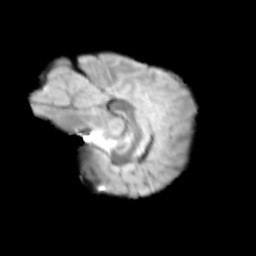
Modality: T2w
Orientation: sagittal
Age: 10
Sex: female
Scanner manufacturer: siemens
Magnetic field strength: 3 T
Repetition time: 3.8 s
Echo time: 0.07 s